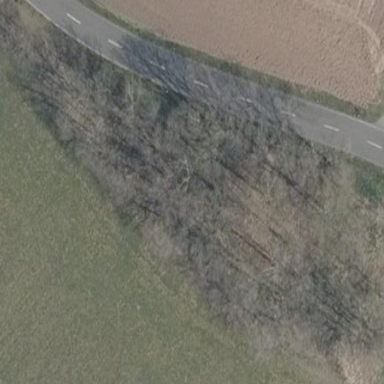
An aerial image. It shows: Forest with broadleaved trees that are deciduous.